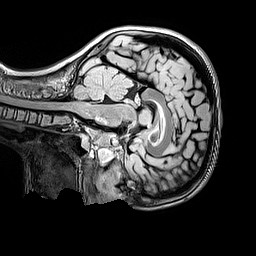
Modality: FLAIR
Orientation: sagittal
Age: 12
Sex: female
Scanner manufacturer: siemens
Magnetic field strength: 3 T
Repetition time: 5 s
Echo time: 0.388 s